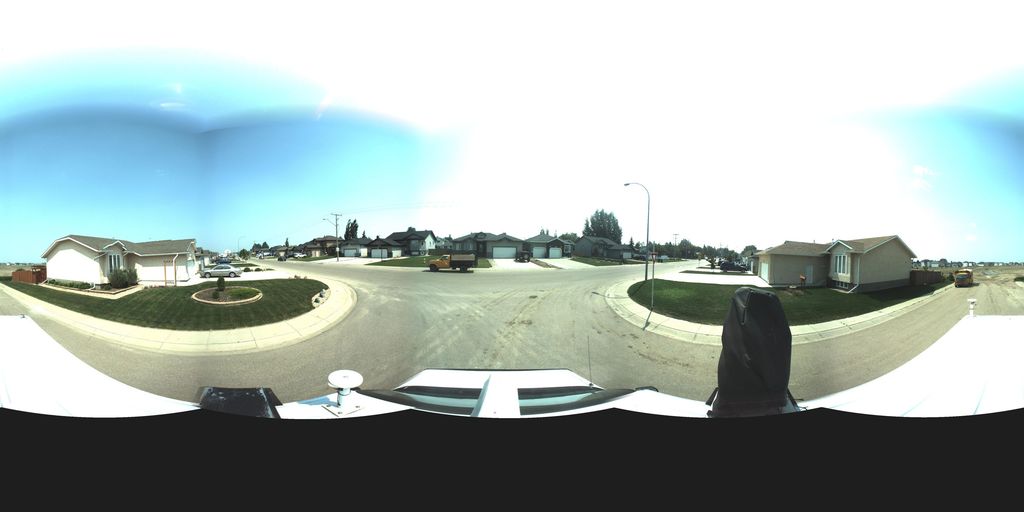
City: saskatoon